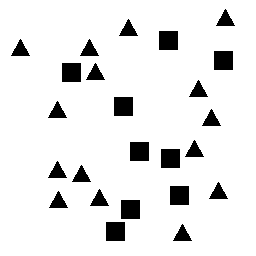
Squares: 9
Triangles: 15
Stars: 0
Total shapes: 24